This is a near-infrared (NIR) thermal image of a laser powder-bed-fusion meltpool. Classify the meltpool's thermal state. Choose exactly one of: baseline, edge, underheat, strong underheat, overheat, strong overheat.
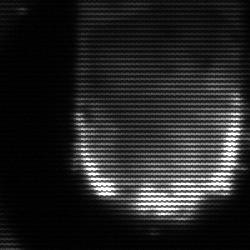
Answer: baseline